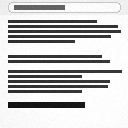
Screen state: on